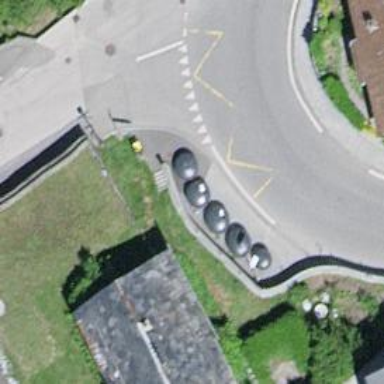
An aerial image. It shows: Recycling container for recycling.